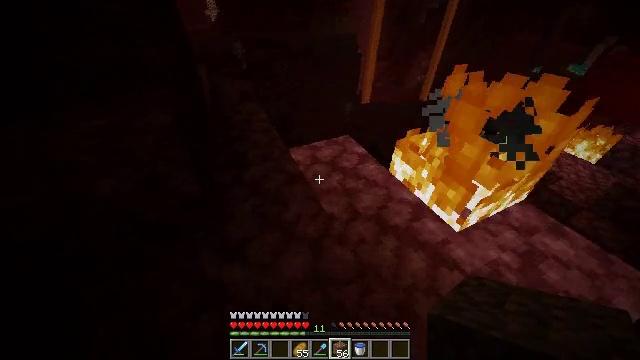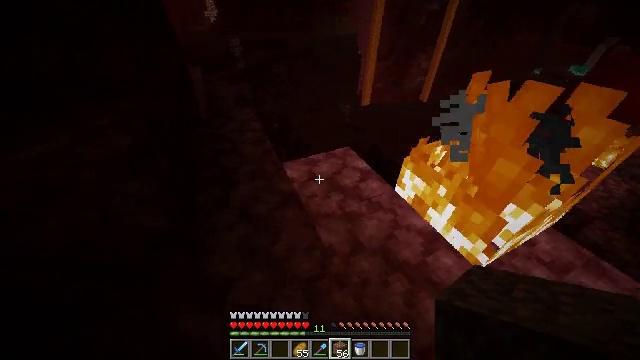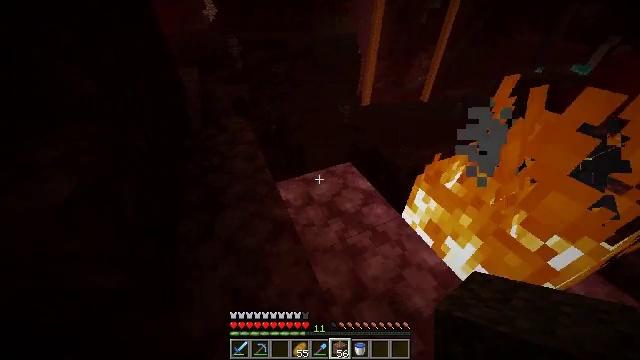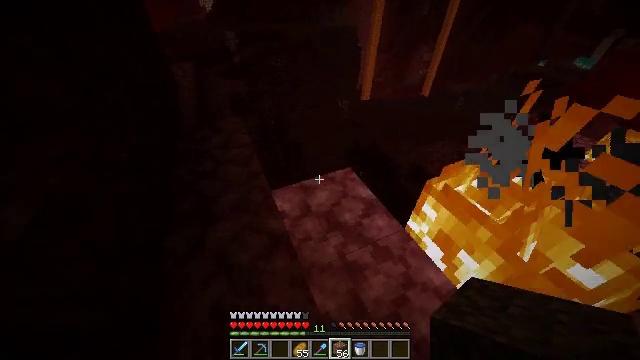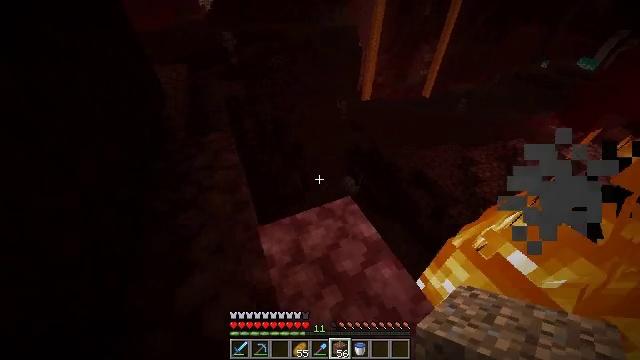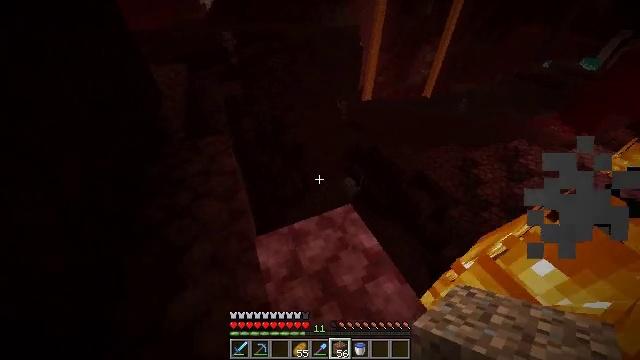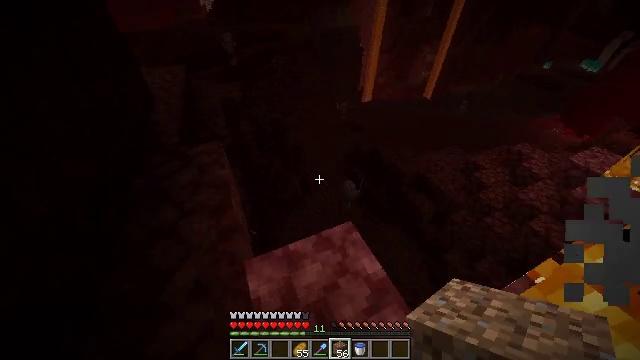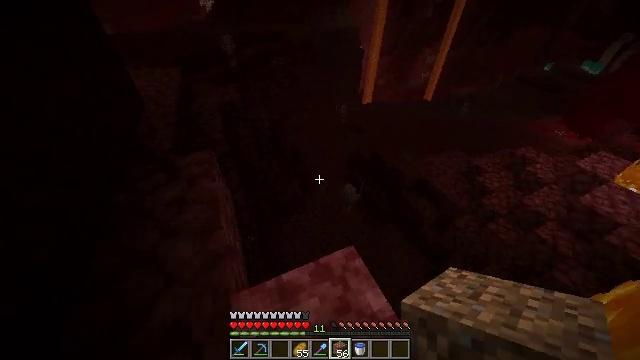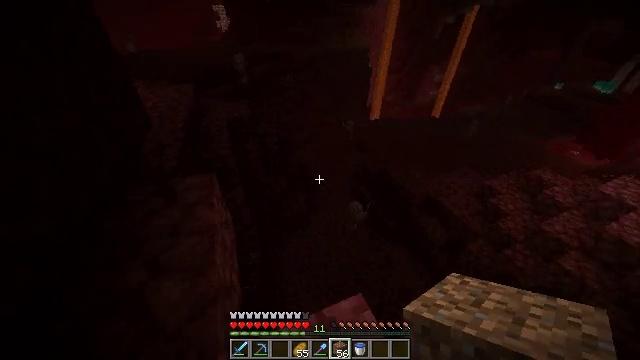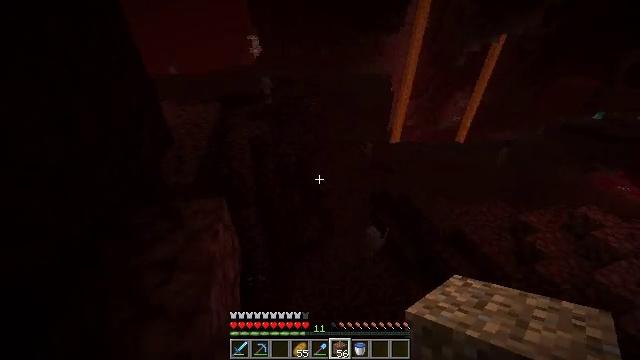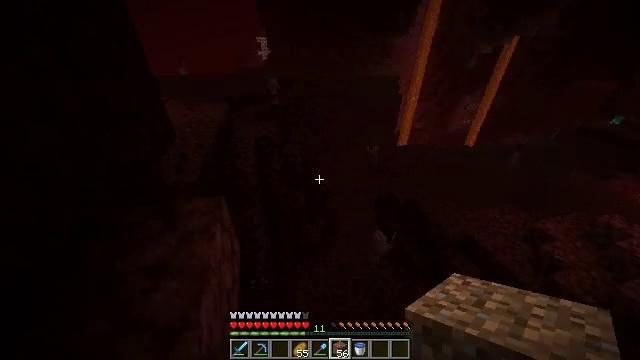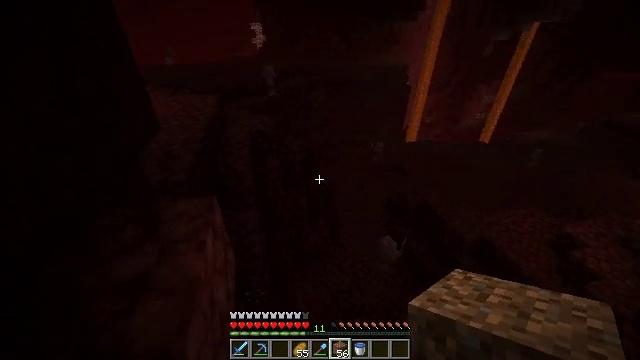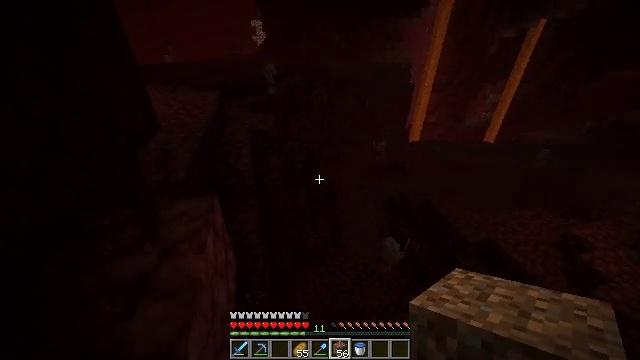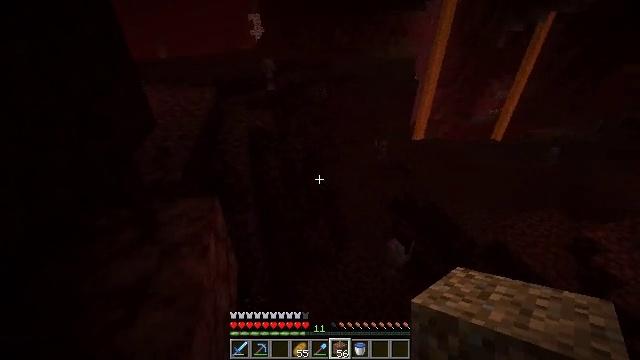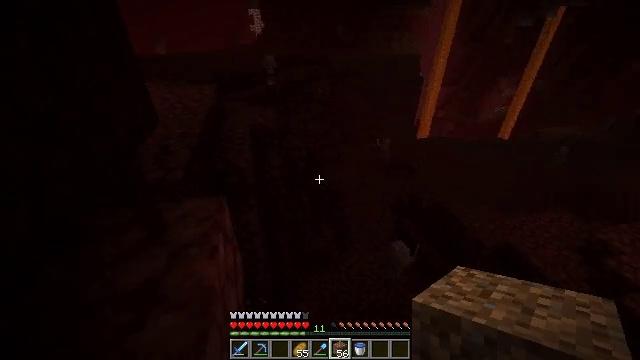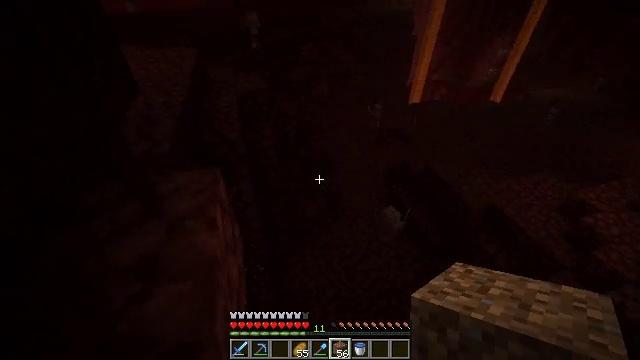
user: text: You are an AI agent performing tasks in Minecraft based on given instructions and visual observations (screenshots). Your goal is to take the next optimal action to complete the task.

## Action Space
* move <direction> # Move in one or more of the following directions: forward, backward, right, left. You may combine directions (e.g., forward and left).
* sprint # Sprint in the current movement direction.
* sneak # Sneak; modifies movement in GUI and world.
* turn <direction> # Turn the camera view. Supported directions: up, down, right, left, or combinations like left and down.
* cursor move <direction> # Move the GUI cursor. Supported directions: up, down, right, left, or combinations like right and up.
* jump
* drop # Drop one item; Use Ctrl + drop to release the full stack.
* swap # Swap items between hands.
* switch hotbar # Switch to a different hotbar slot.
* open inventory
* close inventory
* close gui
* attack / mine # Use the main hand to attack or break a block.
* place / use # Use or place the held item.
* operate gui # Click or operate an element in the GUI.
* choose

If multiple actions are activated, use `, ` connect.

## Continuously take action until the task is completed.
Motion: motion action
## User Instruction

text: Mine the bone block found in fossils.
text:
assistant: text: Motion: move forward
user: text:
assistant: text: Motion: move forward
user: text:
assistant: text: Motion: move forward, turn down
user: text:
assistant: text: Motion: move forward
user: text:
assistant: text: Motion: move forward
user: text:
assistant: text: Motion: move forward
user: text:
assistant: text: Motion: move forward
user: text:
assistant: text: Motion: move forward, sneak, turn left and up
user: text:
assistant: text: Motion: move forward and move left, sneak, turn left and up
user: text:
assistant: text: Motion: move left, sneak, turn left
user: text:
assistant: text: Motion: move left, sneak
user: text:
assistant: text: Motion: move left, sneak
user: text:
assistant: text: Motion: move left, sneak
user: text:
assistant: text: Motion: move left, sneak
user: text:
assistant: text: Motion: move left, sneak, turn right and down
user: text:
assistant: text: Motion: move left, sneak, turn right and down
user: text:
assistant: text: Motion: move left, sneak
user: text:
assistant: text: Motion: move back and move left, sneak
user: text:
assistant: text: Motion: move back and move left, sneak, turn down
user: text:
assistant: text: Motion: move back and move left, sneak
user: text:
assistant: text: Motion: move left, sneak
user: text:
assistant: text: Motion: move left, sneak
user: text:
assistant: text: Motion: move left, sneak
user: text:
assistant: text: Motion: move forward and move left, sneak
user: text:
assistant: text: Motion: move forward and move left, sneak, turn right and up
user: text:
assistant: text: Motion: move forward and move left, sneak, turn right and up
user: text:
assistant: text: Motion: move forward and move left, sneak, turn right and up
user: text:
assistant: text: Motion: move forward and move left, sneak, turn right and up
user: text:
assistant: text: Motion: move left, sneak
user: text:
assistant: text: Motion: move left, sneak